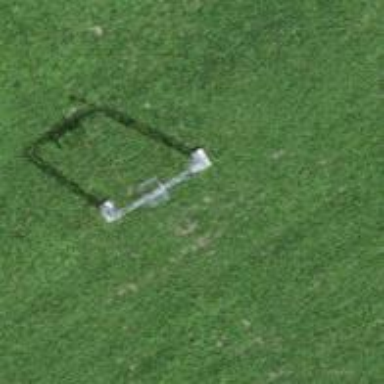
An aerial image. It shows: Pylon for aerialway.